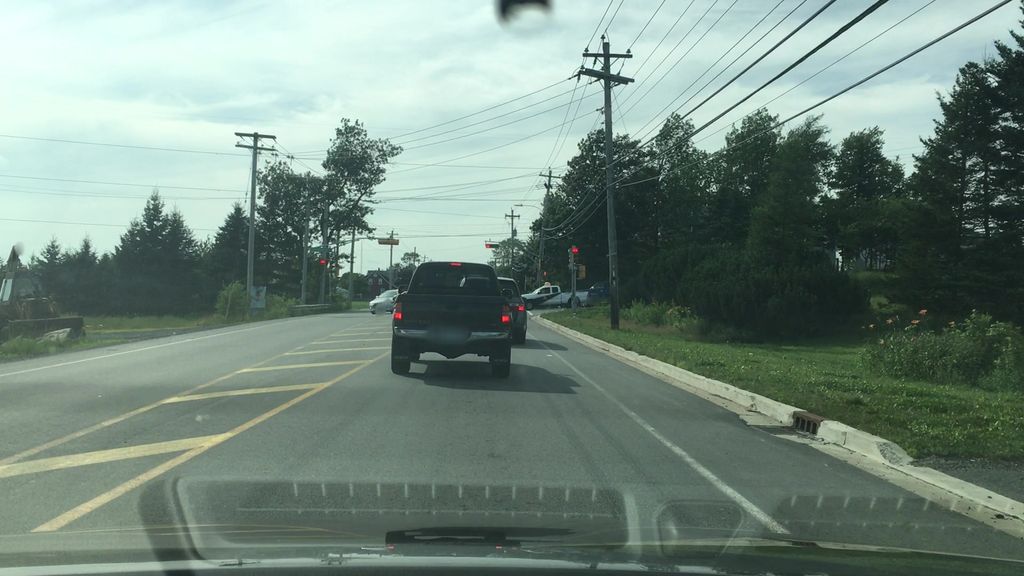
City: halifax